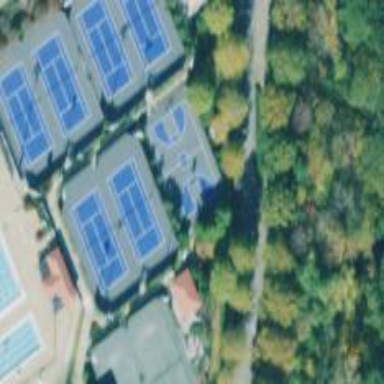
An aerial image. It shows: Tennis court on pitch designated for leisure land.